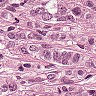
Metastatic tissue present: yes